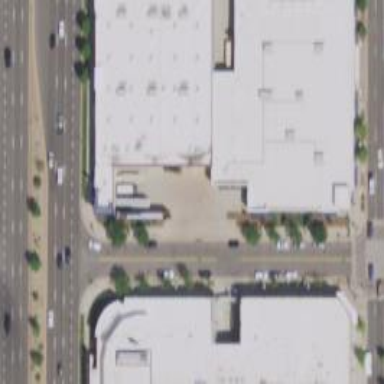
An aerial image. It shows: Retail building.